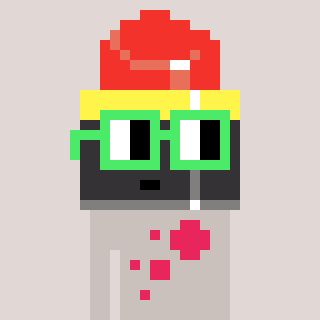
a pixel art character with square light green glasses, a lipstick-shaped head and a foggrey-colored body on a warm background